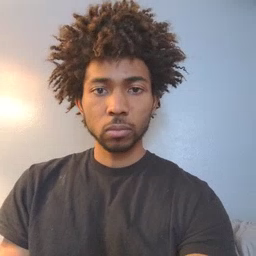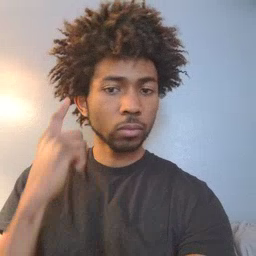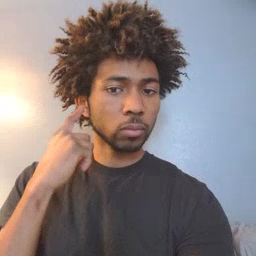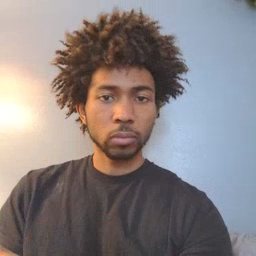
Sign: hear